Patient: sex M, age 48
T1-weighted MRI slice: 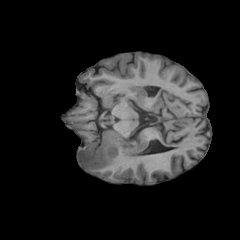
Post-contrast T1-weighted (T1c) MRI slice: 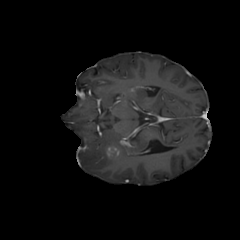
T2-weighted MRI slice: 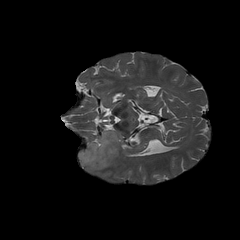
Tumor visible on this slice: yes
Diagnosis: Glioblastoma, IDH-wildtype
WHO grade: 4